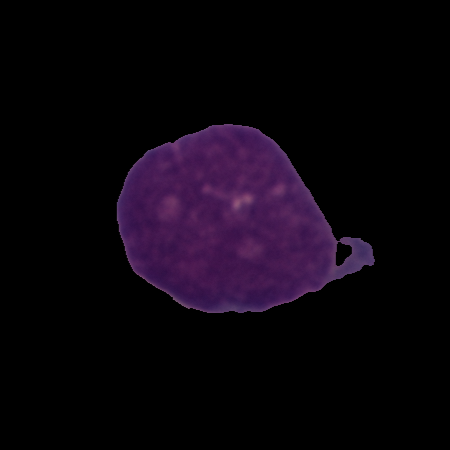
Label: cancer